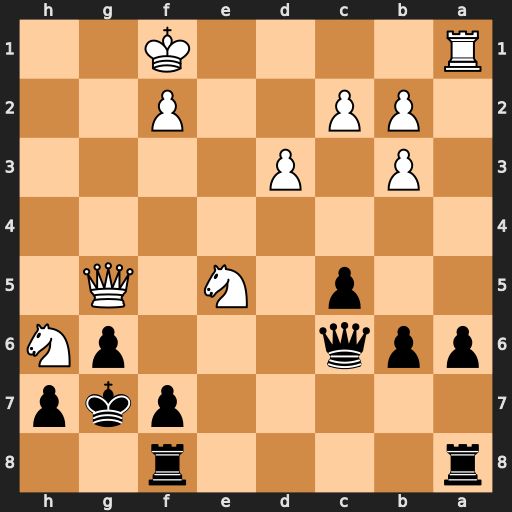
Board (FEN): r4r2/5pkp/ppq3pN/2p1N1Q1/8/1P1P4/1PP2P2/R4K2
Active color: b
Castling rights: -
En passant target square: -
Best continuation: Qh1+ Ke2 Qxh6 Qxh6+ Kxh6